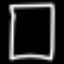
Label: square